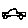
Label: car